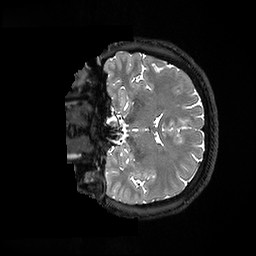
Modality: T2w
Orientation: coronal
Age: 33
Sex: female
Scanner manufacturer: ge
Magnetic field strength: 3 T
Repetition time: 3.202 s
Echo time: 0.0665 s